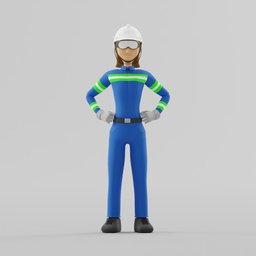
Label: people